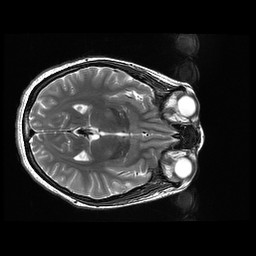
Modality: T2w
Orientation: axial
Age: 25
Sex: female
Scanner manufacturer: ge
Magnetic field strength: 3 T
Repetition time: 4.758 s
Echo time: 0.09974 s